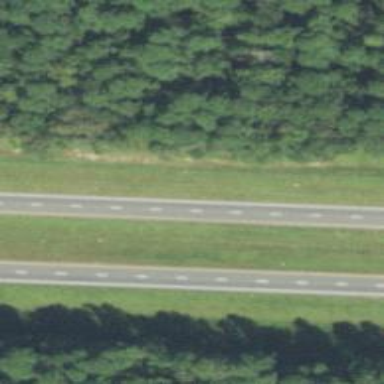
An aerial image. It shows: Motorway.